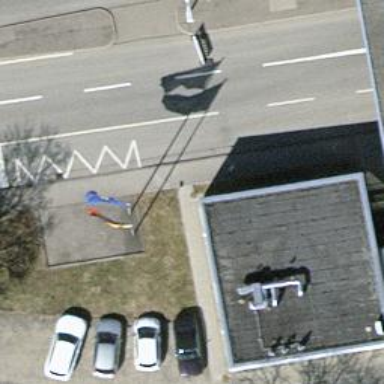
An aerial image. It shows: Flagpole structure.